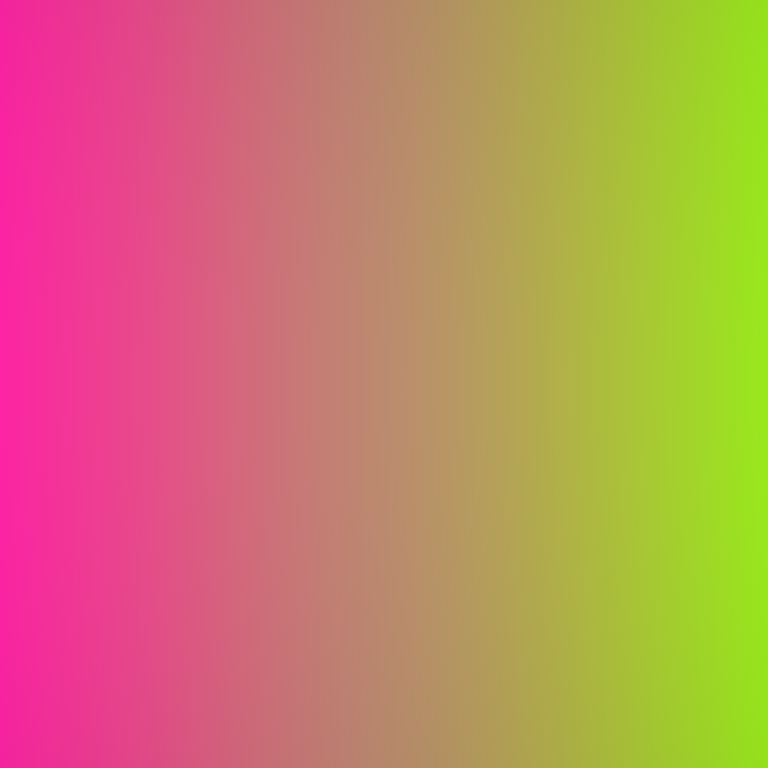
Abstract light effect, smooth gradient from vibrant pink to bright green, energetic atmosphere, soft blend, no room, no furniture, no objects.